Field crop: tomato
Growth stage: 1
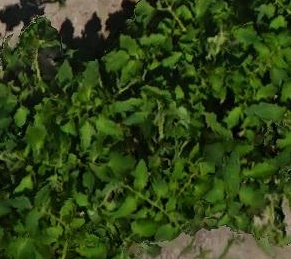
Species: tomato